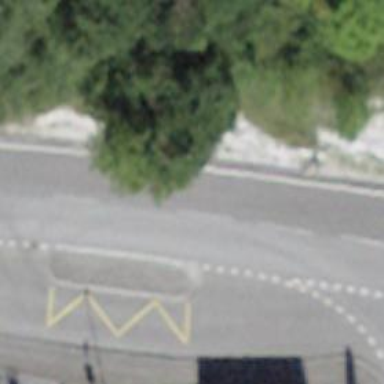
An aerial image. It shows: Asphalt road classified as tertiary.